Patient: sex F, age 59
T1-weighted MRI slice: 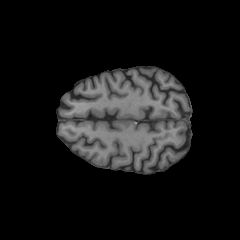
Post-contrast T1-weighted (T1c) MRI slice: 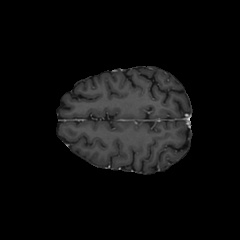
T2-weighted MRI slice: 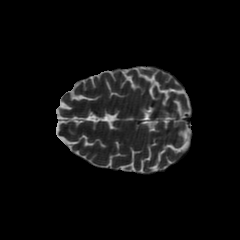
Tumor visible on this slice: no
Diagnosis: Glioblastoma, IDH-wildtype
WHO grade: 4